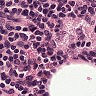
Metastatic tissue present: no